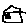
Label: house